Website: bh-photo
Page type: address-validator
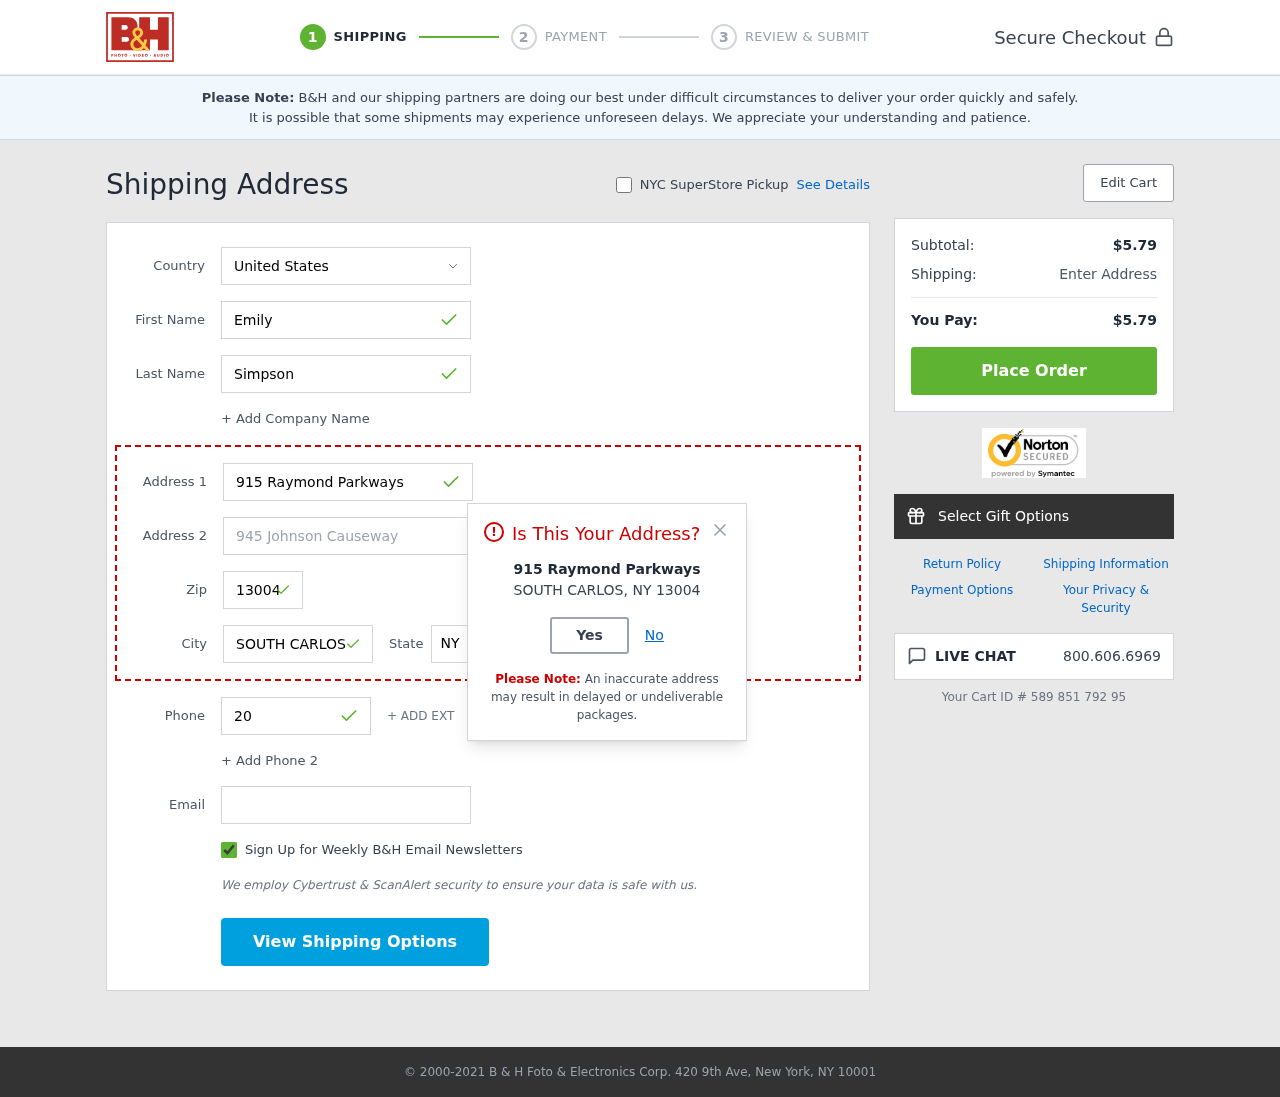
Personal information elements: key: PII_CITY
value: South Carlos
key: PII_COUNTRY
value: United States
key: PII_EMAIL
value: emily_simpson@gmail.com
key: PII_FIRSTNAME
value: Emily
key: PII_LASTNAME
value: Simpson
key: PII_PHONE
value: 2077400461
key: PII_POSTCODE
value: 13004
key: PII_STATE_ABBR
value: NY
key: PII_STREET
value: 915 Raymond Parkways
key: PII_STREET2
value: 945 Johnson Causeway
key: PII_CITY_MODAL
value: SOUTH CARLOS
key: PII_POSTCODE_FULL
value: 13004
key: PII_POSTCODE_NUMERIC
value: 13004
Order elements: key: ORDER_SUBTOTAL
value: $5.79
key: ORDER_TOTAL
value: $5.79
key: ORDER_ID
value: Your Cart ID # 589 851 792 95